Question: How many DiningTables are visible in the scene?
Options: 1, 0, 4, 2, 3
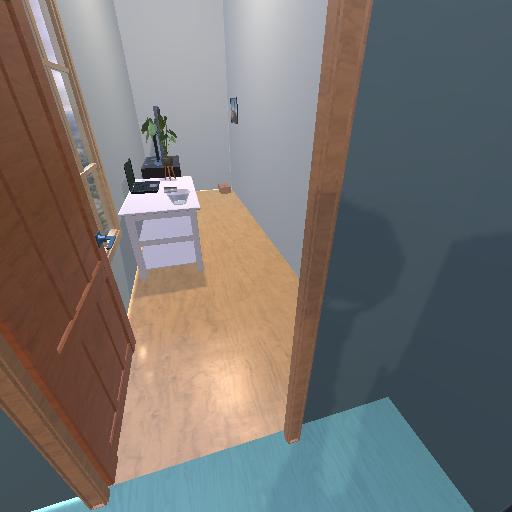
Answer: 1